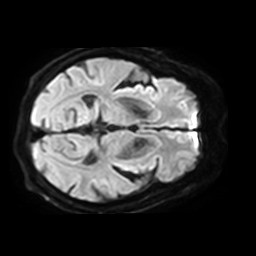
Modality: TRACE
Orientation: axial
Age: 75
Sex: male
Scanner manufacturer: philips
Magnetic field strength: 3 T
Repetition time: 4.363 s
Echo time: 0.06165 s